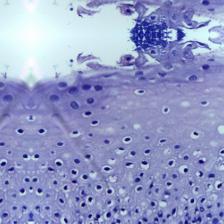
Diagnosis: Normal